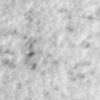
Label: no_change